Question: I've followed the great answer for this <URL> to make the 'SearchView' widget in my ActionBar fit a custom theme. It works just fine for portrait mode, but in landscape the OS will shrink the height of the ActionBar to maximize content screen estate. Instead of fitting the 'SearchView' widget without margins into the ActionBar just like the other items, it is chopped off at the top:

I've dug through the res-folder of the Android source, but could not find any specialized layouts or resources that would make obvious how to fix this or even how Android itself manages to fit the default Holo 'SearchView' Widget into the reduced ActionBar.
Any insights are appreciated. THX.
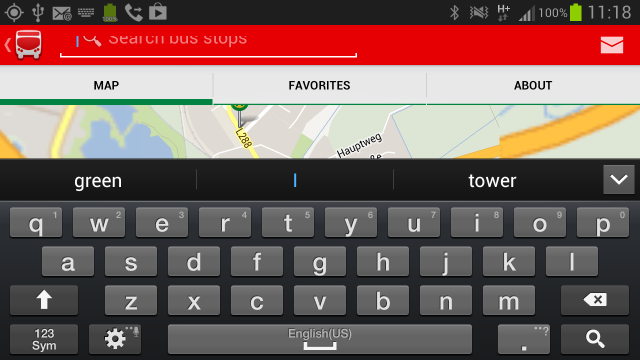
Answer: You have to use a smaller version of the edit text. The drawables instrinsic dimensions are smaller than the default edit text drawables.
Check out the drawables used here
<URL>